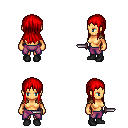
a pixel art fantasy rpg character, female body template, human, tanned skin, leather shoulder armor, magenta pants, red unkempt hairstyle, black shoes, dagger, four views (front, back, left, right), 2x2 character sprite sheet, small pixel art, hard edges, no anti-aliasing